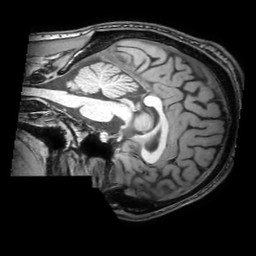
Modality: T1w
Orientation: sagittal
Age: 28
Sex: male
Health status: healthy
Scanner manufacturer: philips
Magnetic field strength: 3 T
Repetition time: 0.0079 s
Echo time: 0.0035 s